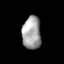
Tissue: prostate
Cell type: T cells
Senescence score: 0.7233
Nuclear area (px): 606
Mean DAPI intensity: 161.163